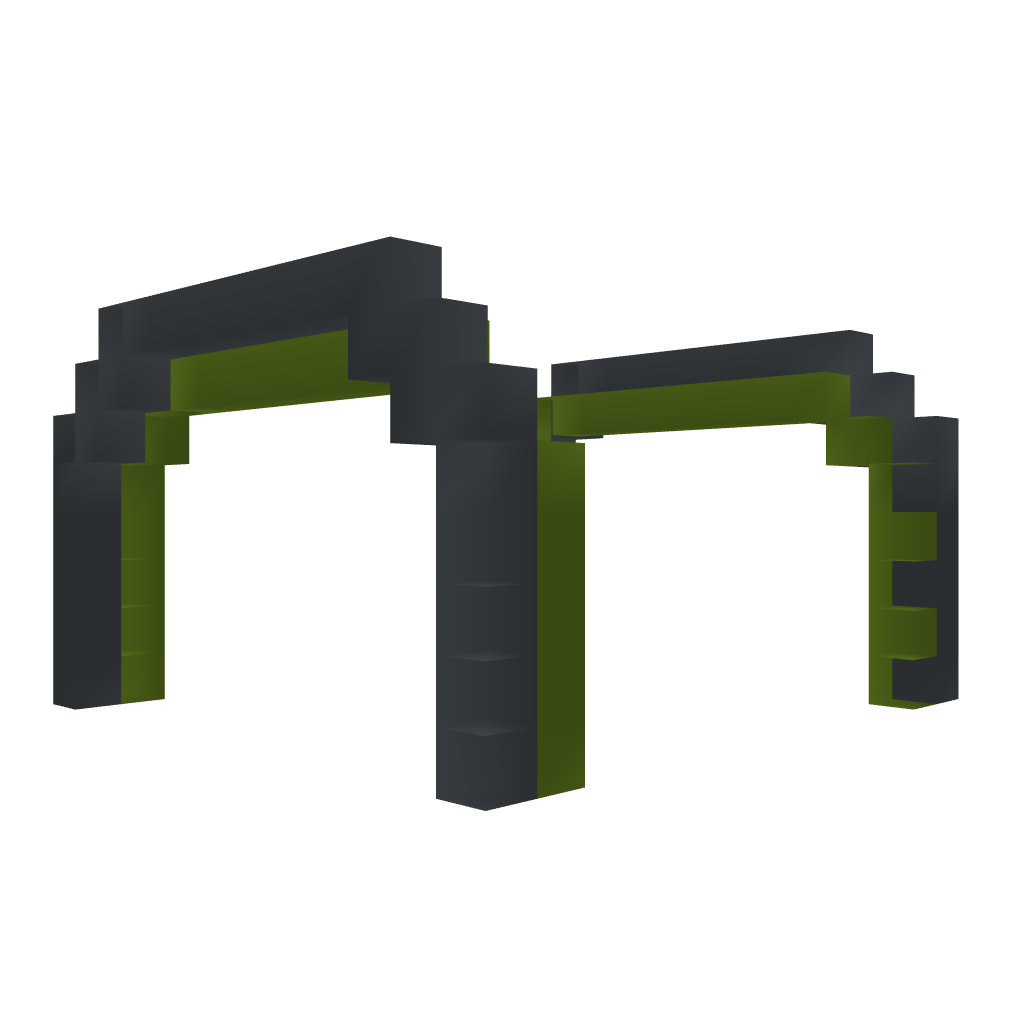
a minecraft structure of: HANGAR